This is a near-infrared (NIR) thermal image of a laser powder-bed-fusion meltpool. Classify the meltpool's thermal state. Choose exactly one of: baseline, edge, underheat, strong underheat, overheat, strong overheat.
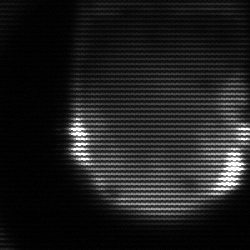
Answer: edge